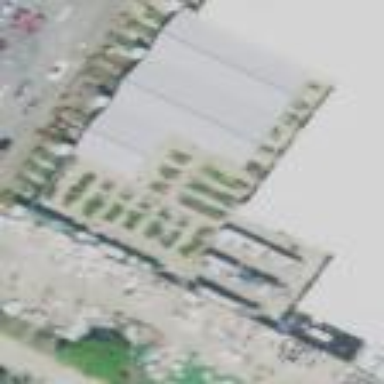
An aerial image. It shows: Retail area that is specifically garden center.